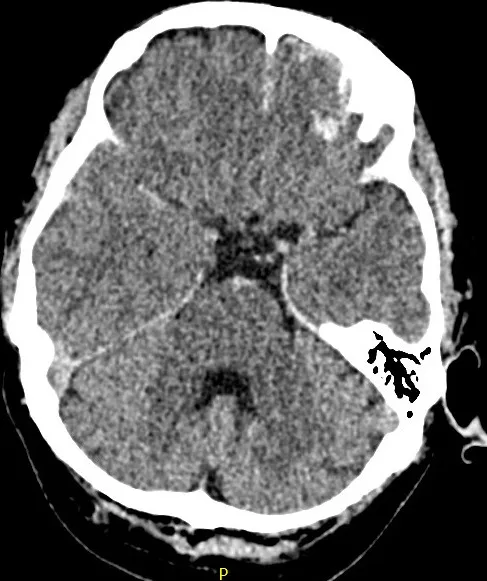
Small left frontal cerebral contusion with localized traumatic subarachnoid hemorrhage.
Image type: radiology (ct)